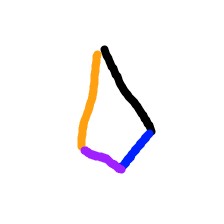
Shape: kite